Question: This is something that is annoying me really hard. Every time I put any '( )', this message appear: 'log(... data: any[]): void'

Anyone knows how to disable it?? Or where is it coming from??
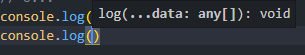
Answer: It's useful info - it's telling you the signature of the function, of what arguments it takes and what it returns.
'...data' means that it accepts any number of arguments, and 'any' means that the arguments can be of any type.
(In comparison, for example, calling 'toFixed' on a number shows you 'Number.toFixed(fractionDigits?: number): string' - it takes one argument, which is a number, and returns a string)
Type information like this is incredibly useful - I'd have a harder time programming without it, and I'd suggest learning the syntax and getting used to it. It's quite nice when dealing with a function that you aren't completely familiar with.
But if you want to disable it, you can open VSCode settings, search for 'parameterHints', and turn it off:
<URL>